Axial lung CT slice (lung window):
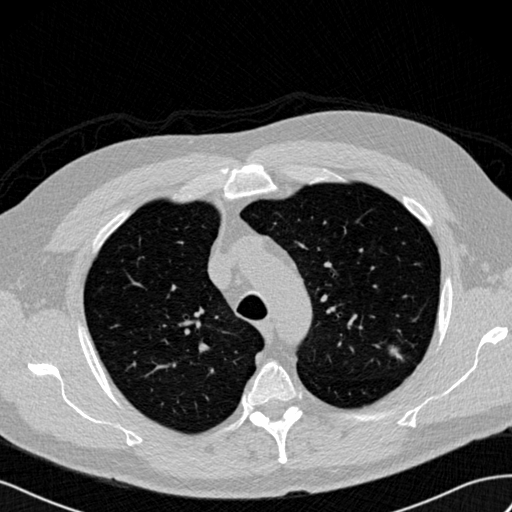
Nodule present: yes
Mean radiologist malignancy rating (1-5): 3.667